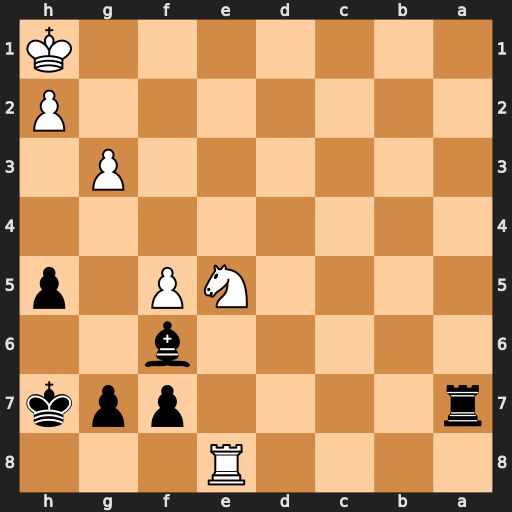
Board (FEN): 4R3/r4ppk/5b2/4NP1p/8/6P1/7P/7K
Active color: b
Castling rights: -
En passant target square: -
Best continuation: Ra1+ Kg2 Re1